Question: How can I use those very useful guides that indicate which parts of component must be resized and which not?
What is a proper name for them? How I can create them for a new component that I create from scratch?
Please see picture to understand what I am talking about.

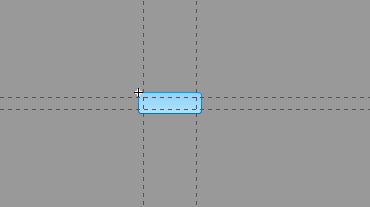
Answer: Those are class guides. You can enable them for a new symbol by checking the "Enable guides for 9-slice scaling" checkbox in the new symbol window.
To use them, you drag them about just like normal guides. When your symbol is resized, only the area between two guides will be stretched, meaning that corners and border lines etc can keep their shape and size. Areas outside of the guides will be moved to fit the new shape without distorting.
This should illustrate more clearly: